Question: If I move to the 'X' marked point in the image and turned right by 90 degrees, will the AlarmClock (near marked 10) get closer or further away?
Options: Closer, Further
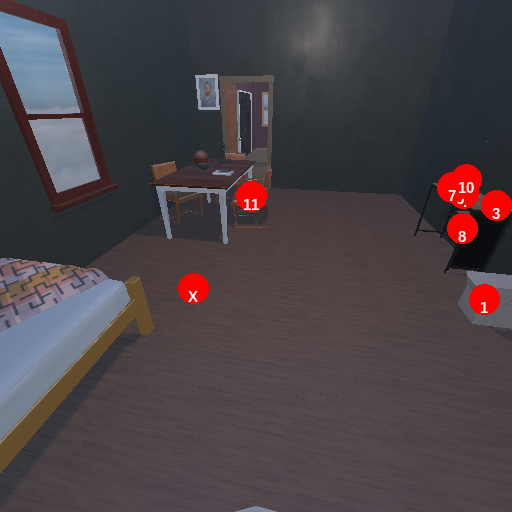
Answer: Closer